Question:
After a installation, my subversion plugin init show in Chinese language, How to set it to English?
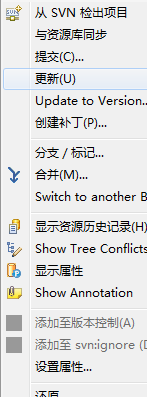
Answer: - -
All plugins should take your computer's default language setting or the language you specified via the '-nl' parameter in the 'eclipse.ini' file.
You might want to try uninstalling and reinstalling the plugins again, but do it through the URL.